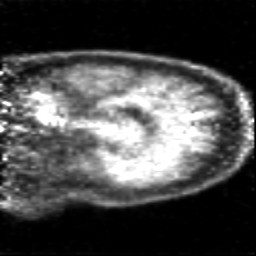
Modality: PET
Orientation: sagittal
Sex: male
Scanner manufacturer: siemens